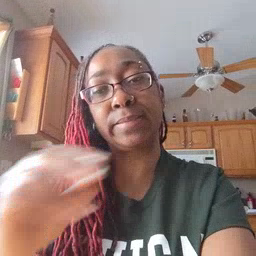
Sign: kiss